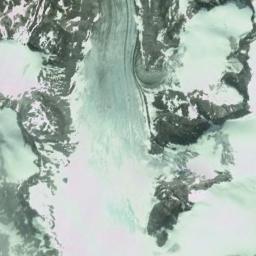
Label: snowberg